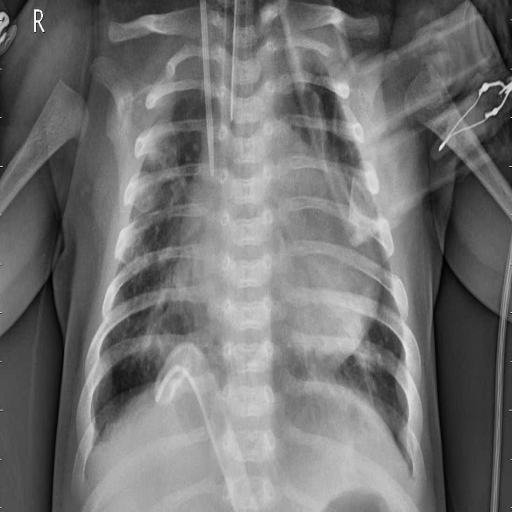
Finding: PNEUMONIA